Question: I want to change selection color of tab widget in my app. I Checked many answers & links but only able to change color of whole tab.
Following is what I want:

I want to change default blue selection color with green only. And not color of whole tab. What and how should i do in order to accomplish this ?
Edit :
Following way i'm creating tabs.
'''
mTabHost.addTab(mTabHost.newTabSpec("Contacts").setIndicator("Contacts"), ContactFragment.class, null);
mTabHost.addTab(mTabHost.newTabSpec("Favorite").setIndicator("Favorite"), FavoriteFragment.class, null);
mTabHost.addTab(mTabHost.newTabSpec("Group").setIndicator("Group"), GroupFragment.class, null);
'''
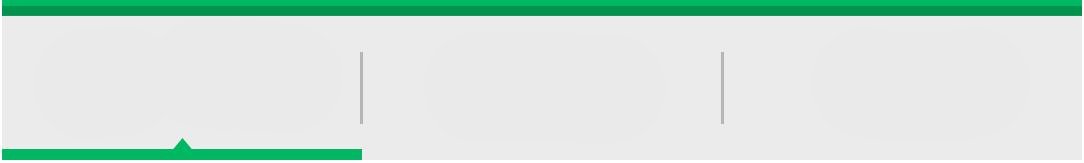
Answer: Just as an example, you can look into resources of android-sdk,
Suppose,
go to :
'''
android-sdk-windows\platformsndroid-19\data
es\drawable and look at file
'''
tab_bottom_right.xml
'''
<selector xmlns:android="http://schemas.android.com/apk/res/android">
<item android:state_pressed="true" android:drawable="@drawable/tab_press_bar_right"/>
<item android:state_focused="false" android:drawable="@drawable/tab_selected_bar_right"/>
<item android:state_focused="true" android:drawable="@drawable/tab_focus_bar_right"/>
'''
you can find associated 9 patch drawables in different folders.(hdpi,mdpi,xhdpi,etc)
Suppose, go to:
'''
android-sdk-windows\platformsndroid-19\data
es\drawable-hdpi
'''
and look for drawable named 'tab_press_bar_right.9.png'
Have a look at following post : <URL>